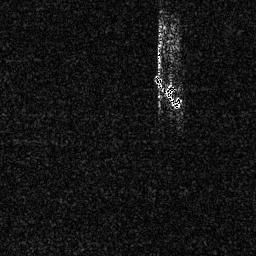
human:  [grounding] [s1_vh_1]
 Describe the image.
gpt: In the satellite image, there is  <ref>1 medium ship </ref> <box>[[59, 28, 70, 42, 0]]</box> located at center.